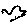
Label: bird